Current action and preconditions to check: trajectory_clear

Your task: For each precondition in the list above, predict whether it will hold at this action.

Consider the current scene as observed from the mobile robot's camera, and analyze the predicted future states of all dynamic agents (e.g., people, animals, vehicles, or any moving entities) within the NEXT SECOND.

IMPORTANT: Only answer "very likely" if you are absolutely certain—based on strong, clear evidence—that a dynamic agent will violate the precondition in the predicted future state. Do NOT answer "very likely" for unlikely, ambiguous, or low-probability risks.

Ask yourself for each precondition: Is there a high probability, with clear and convincing evidence, that the predicted future states of any dynamic agent will interfere with the predicted future state of the currently executing action within the NEXT SECOND, causing that precondition to fail?

Assess the risk level based on these predictions. Use "likely" or "very likely" if motions create a clear risk of interference.

Use "neutral" or "improbable" if agents are nearby but their predicted paths are clearly diverging or non-conflicting.

Failure Risk Categories: "very improbable", "improbable", "neutral", "likely", "very likely"

Answer Format: Output ONLY the probability_of_failure value from these categories: "very improbable", "improbable", "neutral", "likely", "very likely"

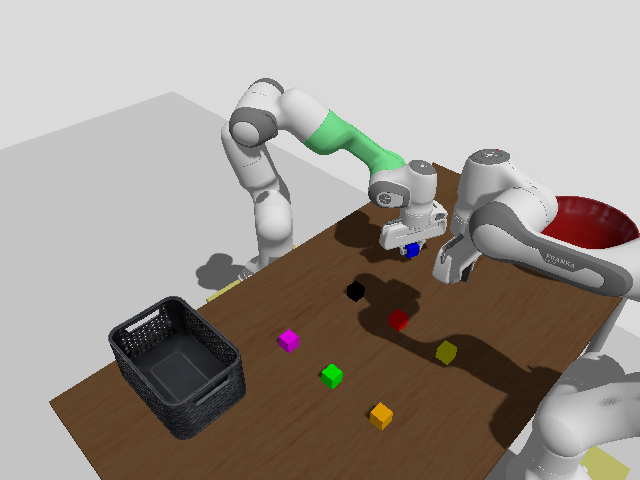

Answer: very improbable